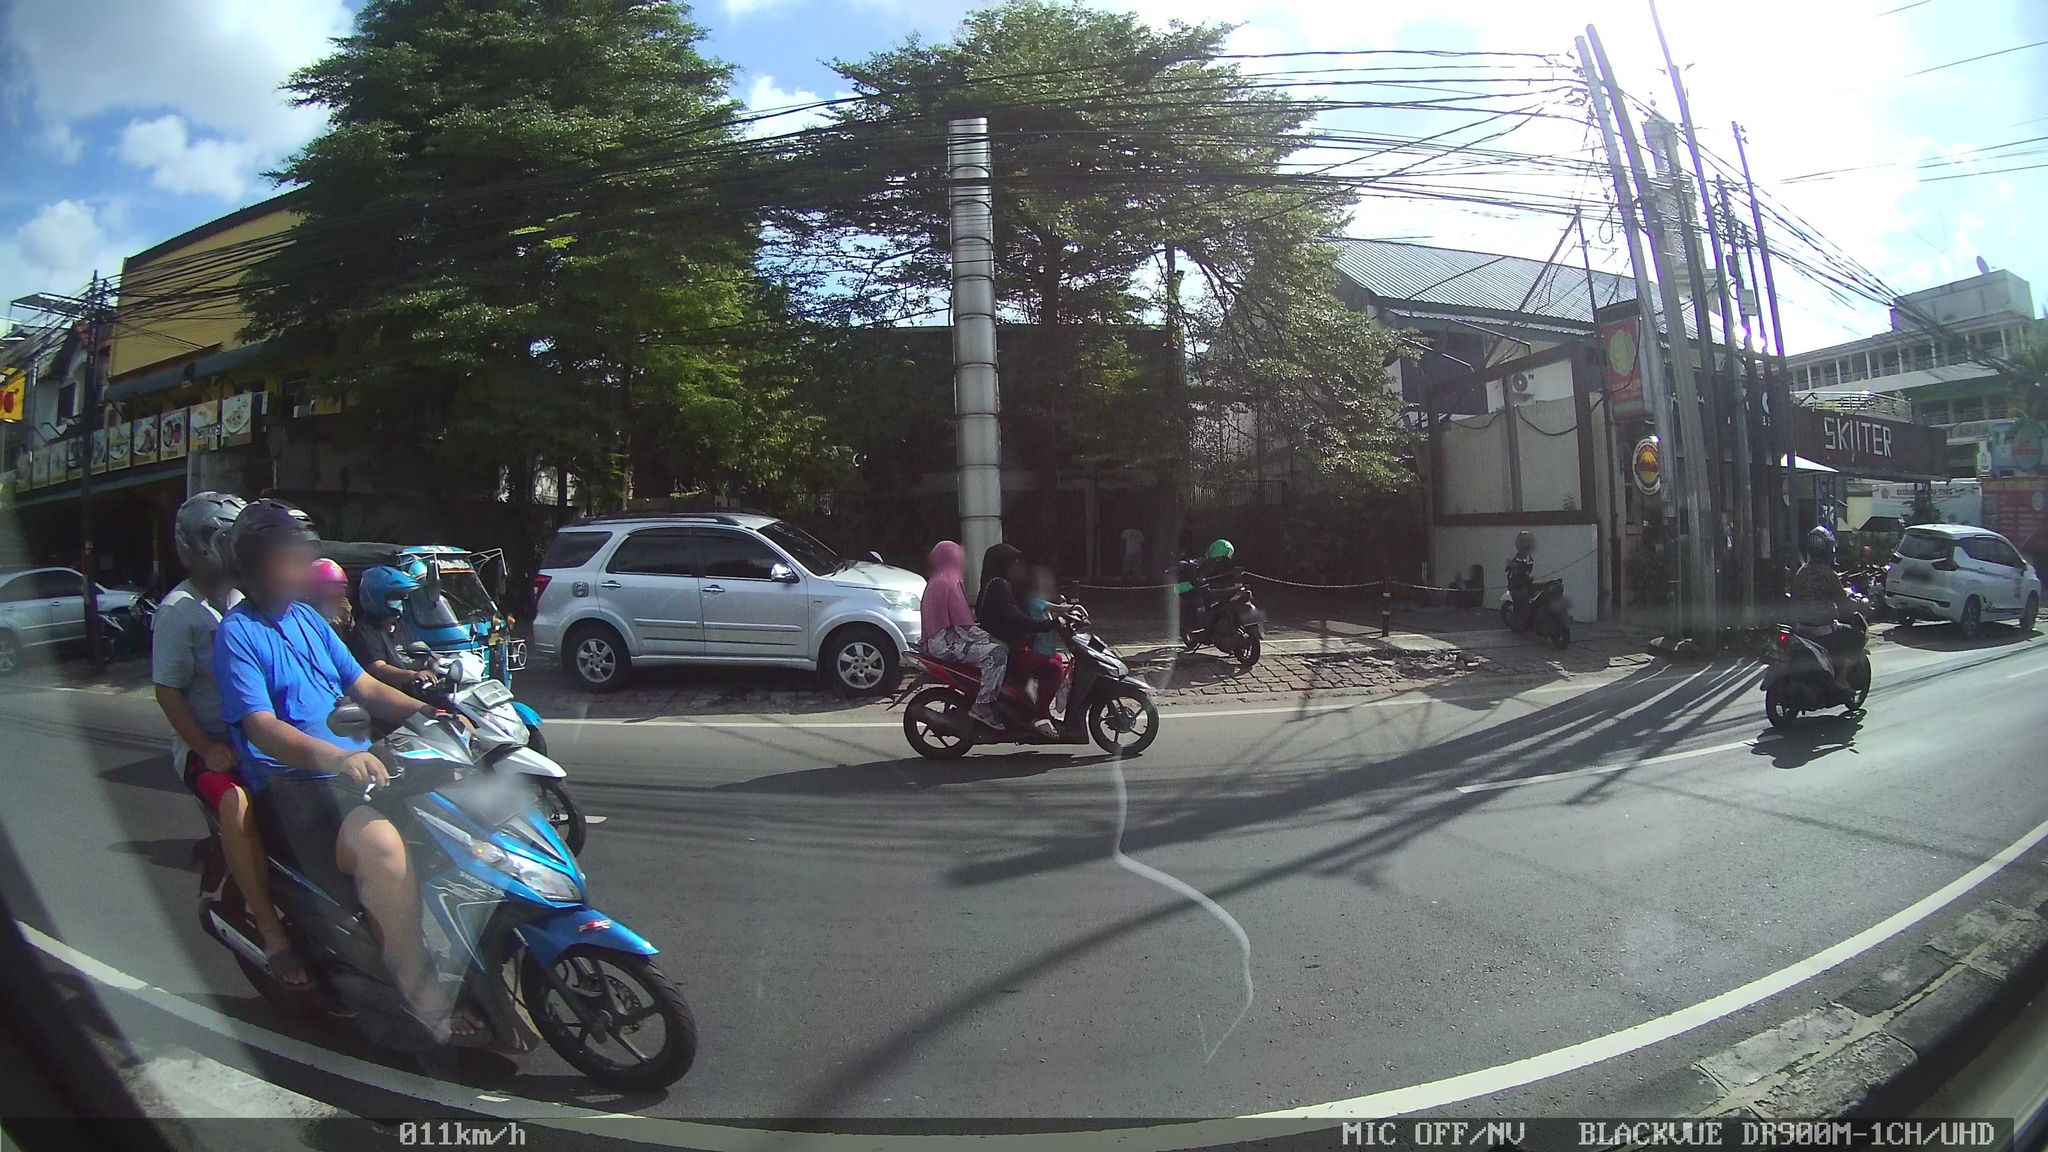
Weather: clear
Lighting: day
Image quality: good
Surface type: driving surface
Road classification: primary
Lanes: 2
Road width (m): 5
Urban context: urban centre
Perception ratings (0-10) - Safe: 1.89, Lively: 6.78, Beautiful: 2.88, Boring: 4.27, Depressing: 5.64, Wealthy: 2.42